Question: I am using the facebook api to do an android application. It asks the user to select friends to see tagged photos. (That is if the user selects two names A and B -> he should be able to see A and B in one photo). To do this pragmatically, I user the graph api explorer but finding it difficult to come up with the request call. Please refer the image:

For my query, above information should be used. That is, I need to get "picture" when I supply "id(userID)"..
Please tell me how this has to be done!
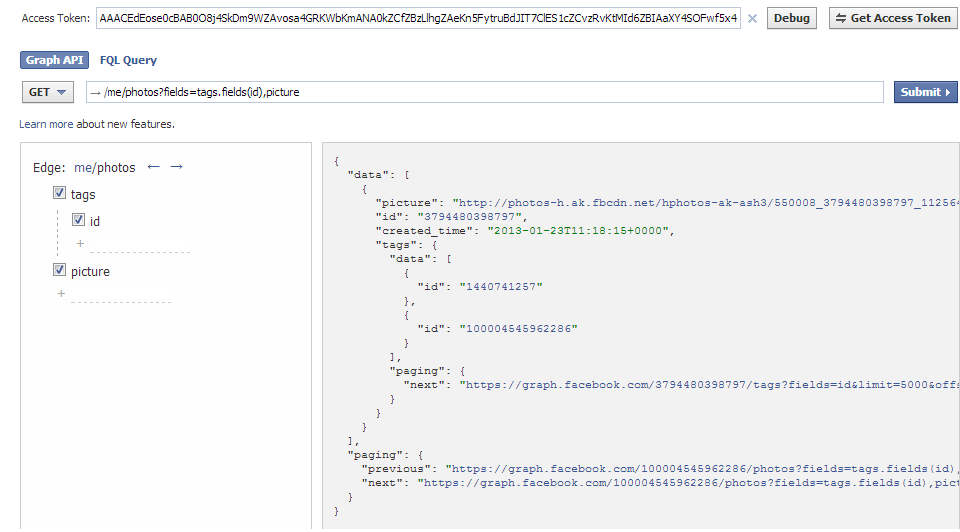
Answer: There are five steps involved with this:
step 1:
Login to Facebook:
'''
private void loginToFacebook()
{
mPrefs = activity.getPreferences(Context.MODE_PRIVATE);
facebook = new Facebook(APP_ID);
accessToken = mPrefs.getString("access_token", null);
long expires = mPrefs.getLong("access_expires", 0);
if (accessToken != null)
{
facebook.setAccessToken(accessToken);
uploadPhoto(facebook, imageBitmap, null);
}
if (expires != 0)
{
facebook.setAccessExpires(expires);
}
if (!facebook.isSessionValid())
{
facebook.authorize(activity, new String[] {"publish_stream"}, Facebook.FORCE_DIALOG_AUTH, new DialogListener() {
public void onFacebookError(FacebookError arg0) {
// TODO Auto-generated method stub
}
public void onError(DialogError arg0) {
// TODO Auto-generated method stub
}
public void onComplete(Bundle arg0) {
SharedPreferences.Editor editor = mPrefs.edit();
editor.putString("access_token", facebook.getAccessToken());
editor.putLong("access_expires", facebook.getAccessExpires());
editor.commit();
uploadPhoto(facebook, imageBitmap, null);
}
public void onCancel() {
// TODO Auto-generated method stub
}
});
}
}
'''
Step 2:
Upload the image to Facebook (bitmap is uploaded), note that this method is called within the login method. FOllowing method returns the ID of the uploaded image, so this is needed when tagging friends:
'''
public String uploadPhoto(Facebook facebook, Bitmap image, String albumId)
{
StrictMode.ThreadPolicy policy = new StrictMode.ThreadPolicy.Builder().permitAll().build();
StrictMode.setThreadPolicy(policy);
if ( albumId == null ) {
albumId = "me";
}
ByteArrayOutputStream bos = new ByteArrayOutputStream();
image.compress(CompressFormat.JPEG, 75, bos);
byte[] photoBytes = bos.toByteArray();
Bundle params = new Bundle();
params.putString(facebook.TOKEN, accessToken);
params.putByteArray("picture", photoBytes);
try {
@SuppressWarnings("deprecation")
String resp = facebook.request(albumId + "/photos", params, "POST");
JSONObject json = Util.parseJson(resp);
if(json.getString("id") != null){
Toast.makeText(activity, "Image Successfully uploaded to facebook!", Toast.LENGTH_SHORT).show();
tagFriends();
}else{
Toast.makeText(activity, "Uploading failed, please try again!", Toast.LENGTH_SHORT).show();
}
uploadedImageID = json.getString("id");
return json.getString("id");
} catch ( IOException e ) {
Toast.makeText(activity, "Uploading failed, please try again!", Toast.LENGTH_SHORT).show();
} catch ( FacebookError e ) {
Toast.makeText(activity, "Uploading failed, please try again!", Toast.LENGTH_SHORT).show();
} catch ( JSONException e ) {
Toast.makeText(activity, "Uploading failed, please try again!", Toast.LENGTH_SHORT).show();
}
return null;
}
'''
Step 3:
Get all friends of your facebook account and store in a hash map:
'''
Bundle params = new Bundle();
params.putString(Facebook.TOKEN, accessToken);
mAsyncRunner.request("me/friends" , params , "GET", new RequestListener()
{
@Override
public void onMalformedURLException(MalformedURLException e, Object state)
{
}
@Override
public void onIOException(IOException e, Object state)
{
}
@Override
public void onFileNotFoundException(FileNotFoundException e, Object state)
{
}
@Override
public void onFacebookError(FacebookError e, Object state)
{
}
@Override
public void onComplete(String response, Object state)
{
try
{
JSONObject responseJsonObject = new JSONObject(response);
Log.d("InviteFriends.inviteFriends().new RequestListener() {...}:onComplete", "FB Response =>"+ responseJsonObject);
//event_id = event.getString("id");
//JSONObject responseJsonObject = new JSONObject(eventResponse);
JSONArray jsonArray = responseJsonObject.getJSONArray("data");
for (int i = 0; i < jsonArray.length(); i++)
{
HashMap<String, String> map = new HashMap<String, String>();
JSONObject e = jsonArray.getJSONObject(i);
map.put("id", e.getString("id"));
map.put("name", e.getString("name"));
mylist.add(map);
userIds = e.getString("id");
userName = e.getString("name");
Log.d("MainActivity:getAllEvents", "Friend ID, Name:" + userIds + "," + userName);
}
}
catch (Exception e)
{
Log.e("log_tag", "Error parsing data "+e.toString());
}
'''
Step 4:
Show the list of names in a listview and capture the user IDs of the user names that the user touches from the list and store them in an array:
'''
final ListView friends = (ListView) findViewById(R.id.lst_frnds);
ListAdapter adapter = new SimpleAdapter(getApplicationContext(), mylist , R.layout.friends_main, new String[] {"name" }, new int[] {R.id.item_title});
Log.d( "size","Friends->" + mylist.size());
friends.setAdapter(adapter);
friends.setOnItemClickListener(new OnItemClickListener() {
public void onItemClick(final AdapterView<?> parent, View view, int position, long id) {
@SuppressWarnings("unchecked")
HashMap<String, String> o = (HashMap<String, String>) friends.getItemAtPosition(position);
String selectedName = o.get("name");
String selectedId = o.get("id");
Toast.makeText(MemeList.this, "Your friend " + selectedName + "' was selected.", Toast.LENGTH_SHORT).show();
selectedFriendsIDs.add(selectedId);
selectedFriendsNames.add(selectedName);
}
'''
Step 5:
Tag selected friends from the list:
'''
btnSendInvites.setText(selectedFriendsIDs.size() + " selected, tag them now?");
btnSendInvites.setOnClickListener(new OnClickListener() {
@Override
public void onClick(View v) {
//Tagging friends
for(int i = 0; i < selectedFriendsIDs.size(); i++){
String inputParm = uploadedImageID + "/tags?to=" + selectedFriendsIDs.get(i);
Bundle params = new Bundle();
params.putString(Facebook.TOKEN, accessToken);
mAsyncRunner.request(inputParm, params, "POST", new RequestListener()
{
@Override
public void onMalformedURLException(MalformedURLException e, Object state)
{
}
public void onIOException1(IOException e, Object state)
{
}
@Override
public void onFileNotFoundException(FileNotFoundException e, Object state)
{
}
@Override
public void onFacebookError(FacebookError e, Object state)
{
}
@Override
public void onComplete(String response, Object state)
{
Log.d("Selected IDs ", "" + selectedFriendsIDs);
}
@Override
public void onIOException(IOException e, Object state)
{
// TODO Auto-generated method stub
}
}, null);
}
}
});
'''
If successfully tagged, will return true.
Hope this helps someone!